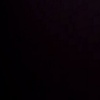
Label: space